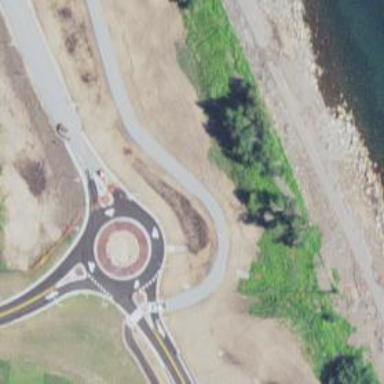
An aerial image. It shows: Tertiary road with asphalt surface leading to roundabout.